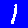
Digit: 1